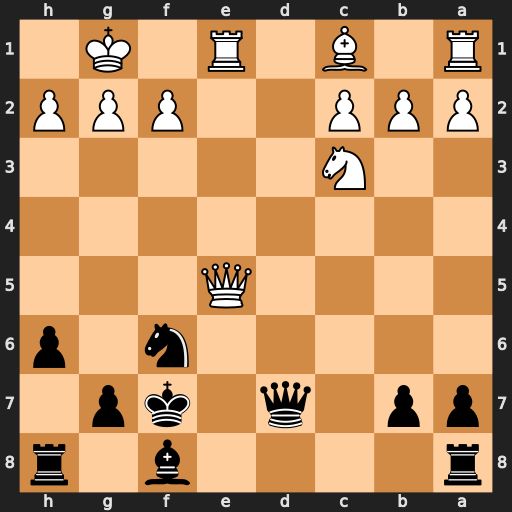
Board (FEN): r4b1r/pp1q1kp1/5n1p/4Q3/8/2N5/PPP2PPP/R1B1R1K1
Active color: b
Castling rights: -
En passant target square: -
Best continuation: Re8 Qxe8+ Nxe8